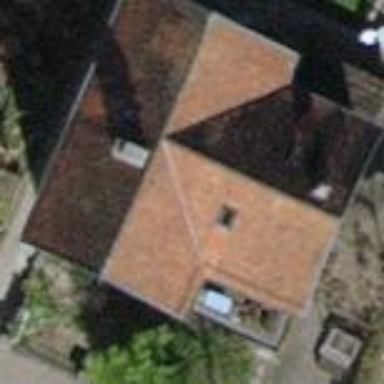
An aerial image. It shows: Gabled house with tiled roof.